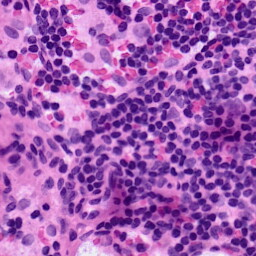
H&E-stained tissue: LymphNode